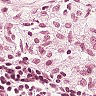
Metastatic tissue present: no